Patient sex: F
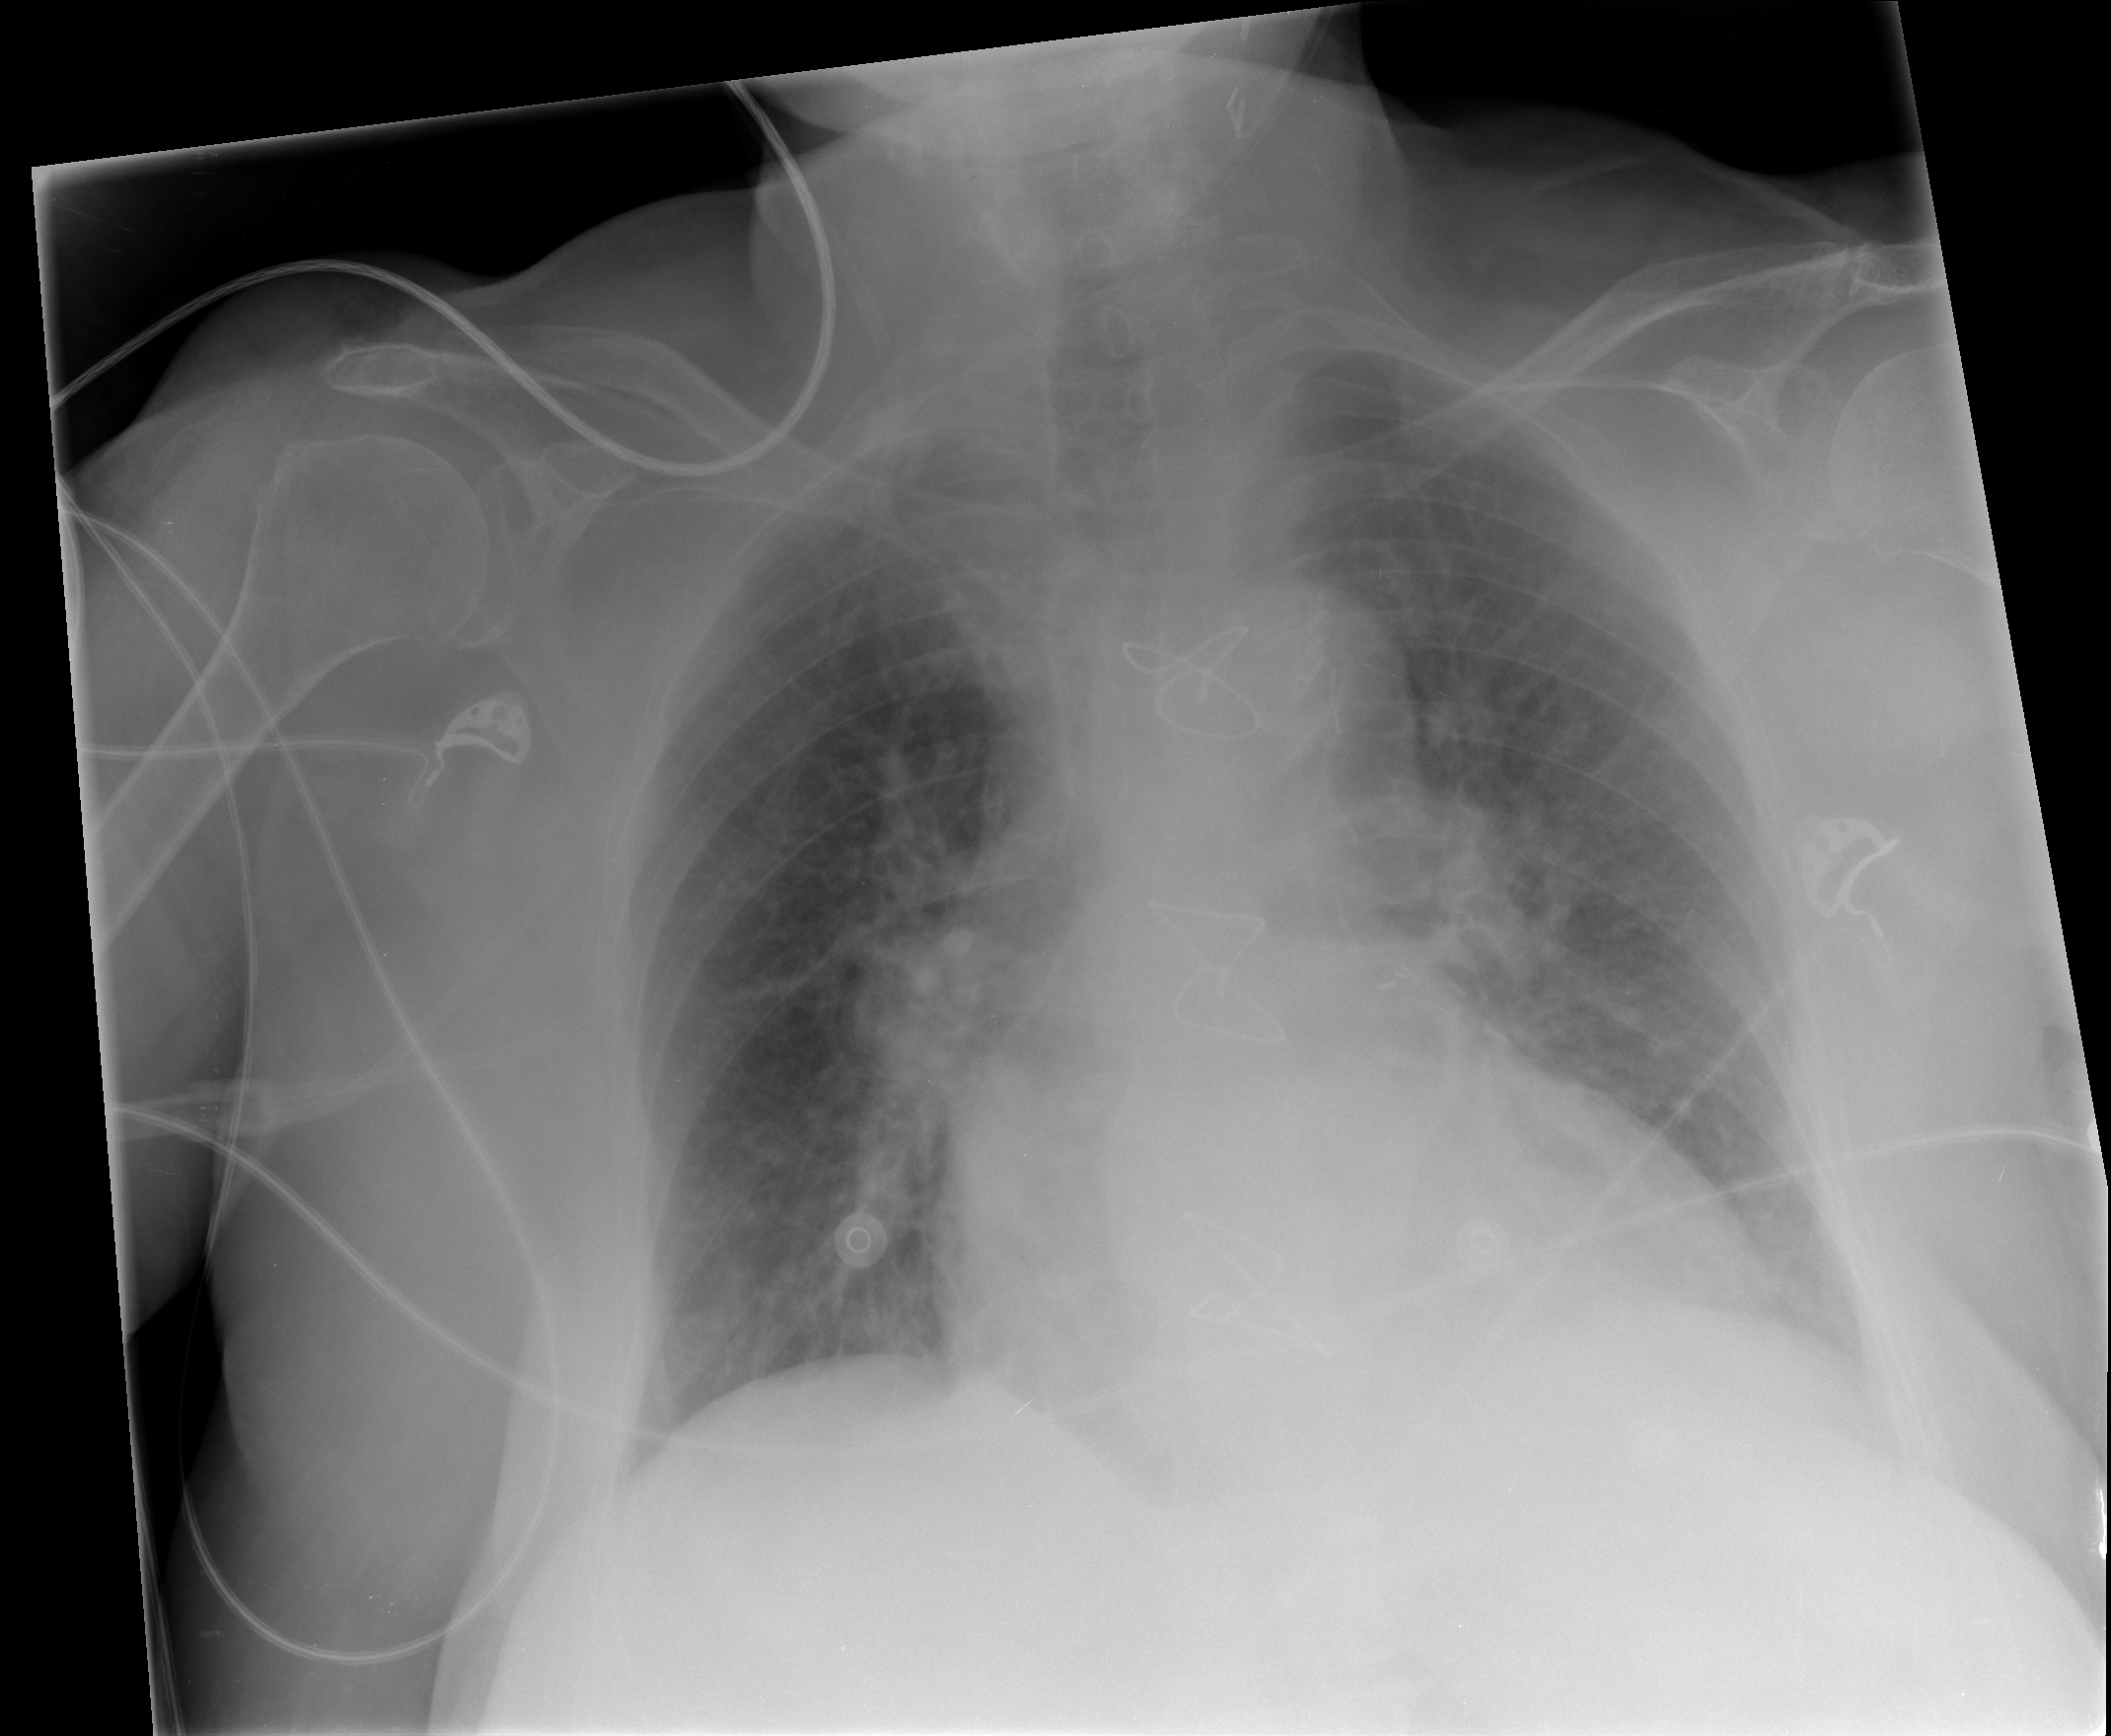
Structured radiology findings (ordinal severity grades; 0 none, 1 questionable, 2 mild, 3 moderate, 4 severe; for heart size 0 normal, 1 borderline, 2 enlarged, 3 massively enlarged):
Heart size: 1
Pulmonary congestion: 2
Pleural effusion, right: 0
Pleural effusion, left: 1
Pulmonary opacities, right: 0
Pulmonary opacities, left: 0
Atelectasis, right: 0
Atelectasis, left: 0